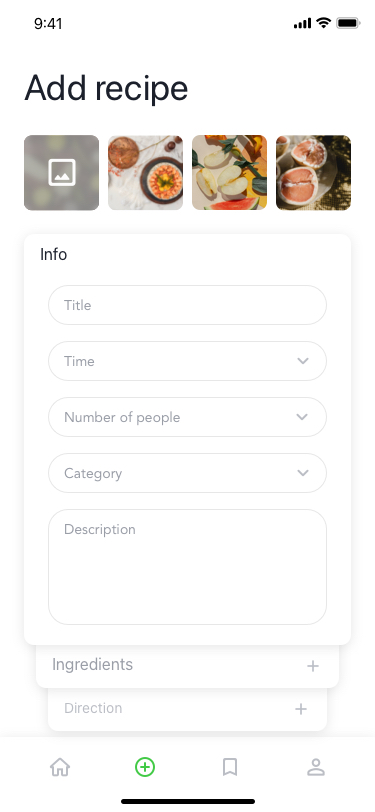
Text in this UI design:
Info
Ingredients
Direction
Title
Time
Number of people
Category
Description
Add recipe